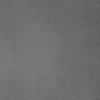
Atmospheric dust classification: dusty